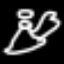
Label: angel